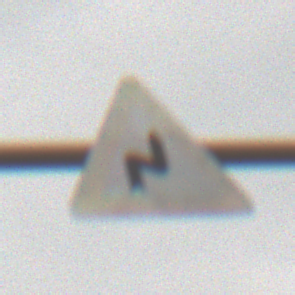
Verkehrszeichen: DoppelkurveRechts
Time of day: MorningAfternoon
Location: Outdoor (Nature)
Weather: Overcast
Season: NotSpecified
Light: Natural